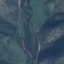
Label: HerbaceousVegetation